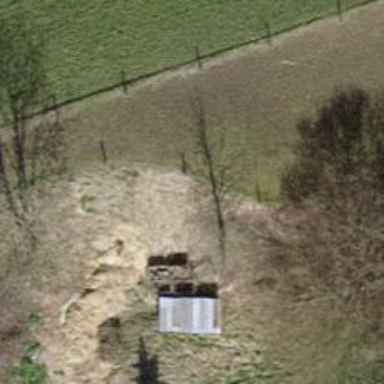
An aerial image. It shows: Fence is in the image.